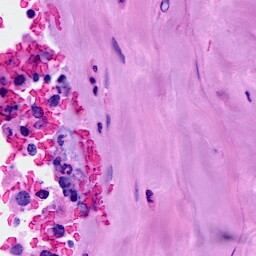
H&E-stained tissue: Breast